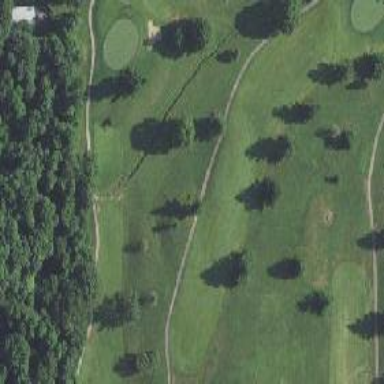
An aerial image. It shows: Grassy area designated as golf fairway.